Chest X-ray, AP view. Patient: 46 years old, sex F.
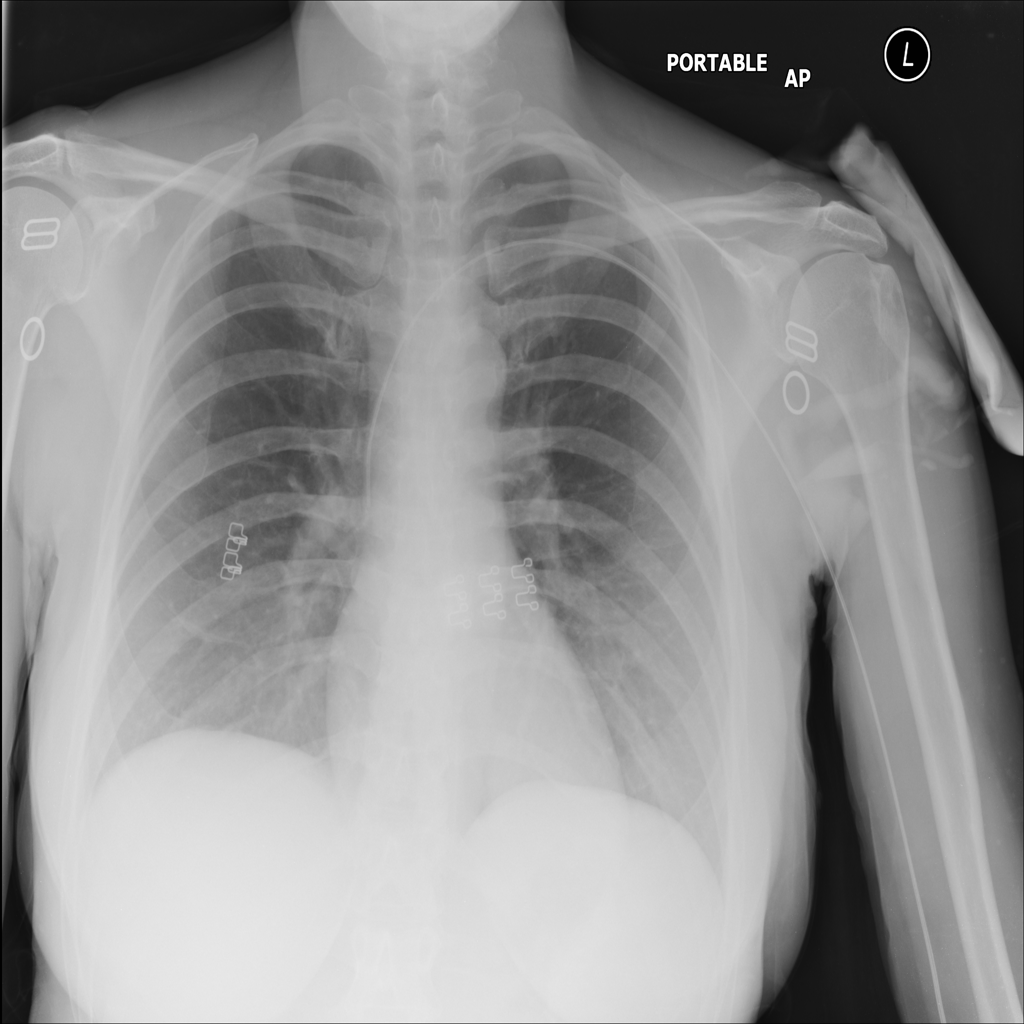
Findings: No Finding